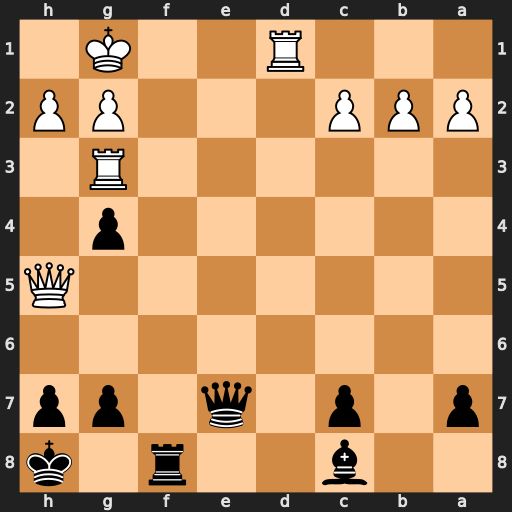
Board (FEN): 2b2r1k/p1p1q1pp/8/7Q/6p1/6R1/PPP3PP/3R2K1
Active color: b
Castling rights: -
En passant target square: -
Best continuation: Qe2 h3 Qxd1+